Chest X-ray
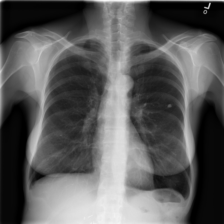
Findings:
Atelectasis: negative
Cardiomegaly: negative
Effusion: negative
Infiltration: negative
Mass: negative
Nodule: negative
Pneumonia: negative
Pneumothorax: negative
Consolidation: negative
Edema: negative
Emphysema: negative
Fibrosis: negative
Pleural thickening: negative
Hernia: negative